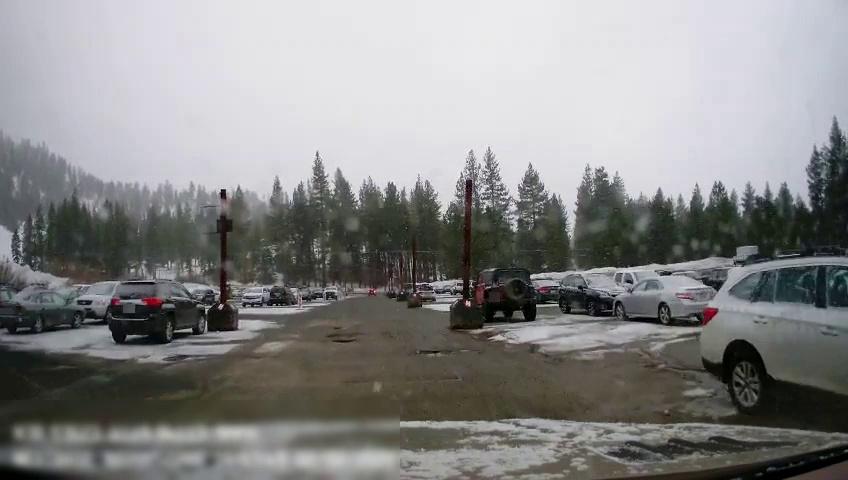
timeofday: Day
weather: Snowy
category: Vehicles | SUV
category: Vehicles | Car
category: Vehicles | Car
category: Vehicles | SUV
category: Vehicles | SUV
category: Vehicles | SUV
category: Vehicles | SUV
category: Vehicles | SUV
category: Vehicles | Truck
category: Vehicles | Car
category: Vehicles | SUV
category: Vehicles | Car
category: Vehicles | SUV
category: Vehicles | Car
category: Drivable Space